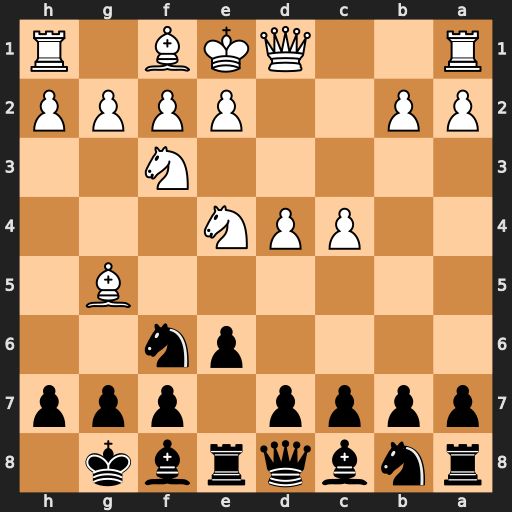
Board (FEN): rnbqrbk1/pppp1ppp/4pn2/6B1/2PPN3/5N2/PP2PPPP/R2QKB1R
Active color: b
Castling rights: KQ
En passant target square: -
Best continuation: Nxe4 Bxd8 Bb4+